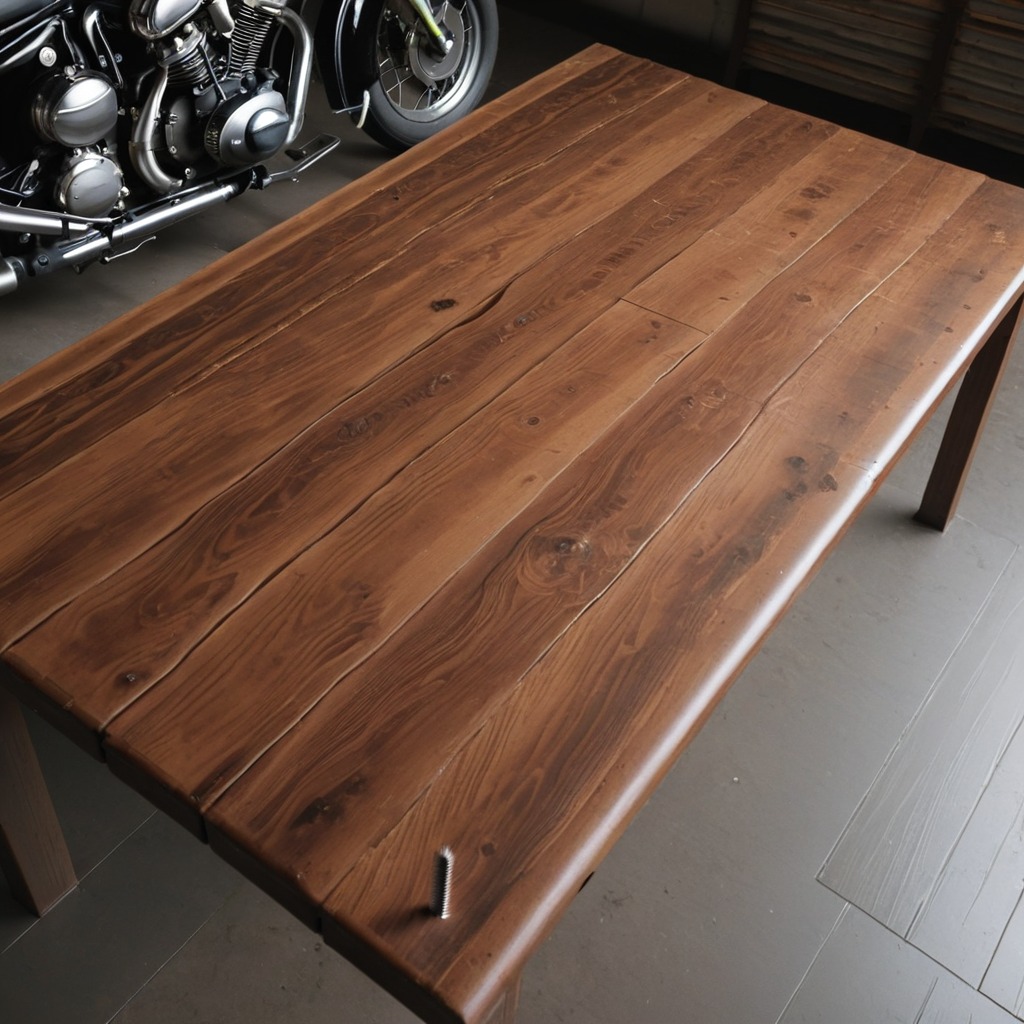
A metal screw is lying on the oil-spilled wooden table in a vintage motorcycle garage.